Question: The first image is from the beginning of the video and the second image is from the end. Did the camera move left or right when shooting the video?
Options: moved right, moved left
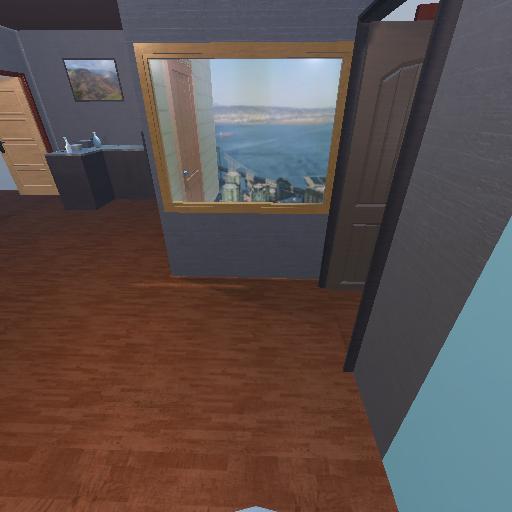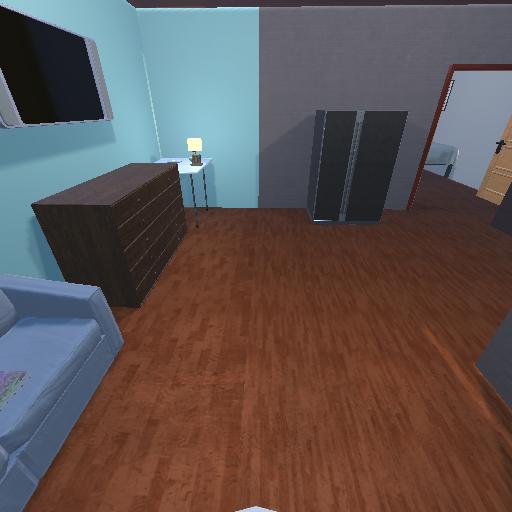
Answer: moved right